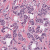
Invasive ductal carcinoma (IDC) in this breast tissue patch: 1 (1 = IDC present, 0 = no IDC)